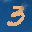
Label: 3